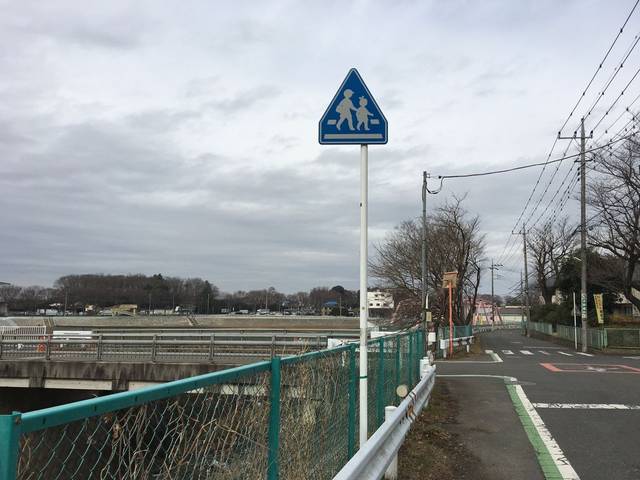
Region: Japan
Coordinates: 35.804, 139.513